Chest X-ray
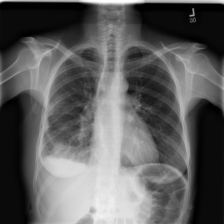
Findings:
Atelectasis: negative
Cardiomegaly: negative
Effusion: positive
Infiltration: positive
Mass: negative
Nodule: negative
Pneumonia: negative
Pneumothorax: positive
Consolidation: negative
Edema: negative
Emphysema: negative
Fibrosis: negative
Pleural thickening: negative
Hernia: negative